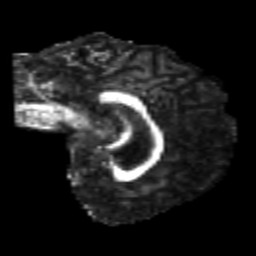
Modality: FA
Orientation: sagittal
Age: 25
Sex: male
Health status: healthy
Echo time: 0.074 s